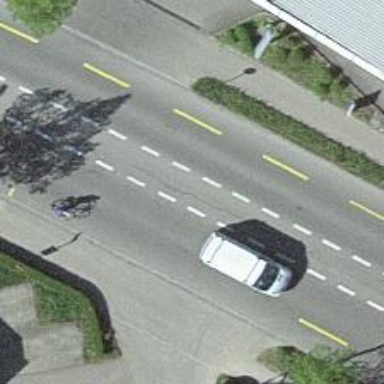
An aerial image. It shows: Bus stop with designated stop position for public transport.